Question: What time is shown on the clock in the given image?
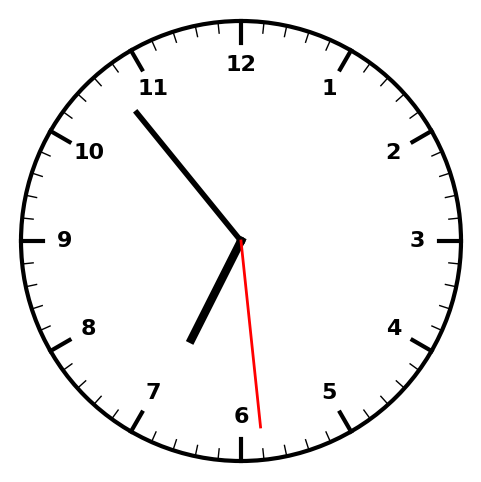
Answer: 06:53:29